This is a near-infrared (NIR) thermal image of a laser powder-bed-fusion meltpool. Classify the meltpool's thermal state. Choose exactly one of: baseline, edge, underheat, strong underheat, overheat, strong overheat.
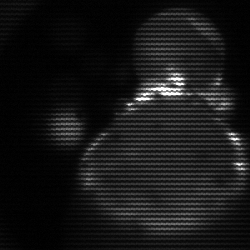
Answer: edge